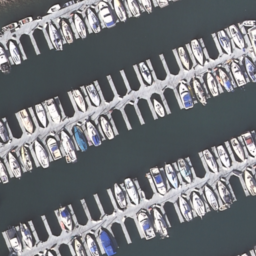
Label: harbor